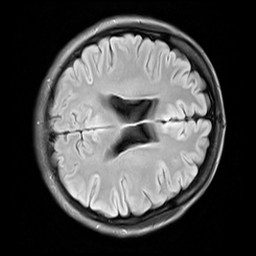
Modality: FLAIR
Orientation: axial
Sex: female
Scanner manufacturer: siemens
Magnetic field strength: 3 T
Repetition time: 10 s
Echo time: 0.09 s